Chest X-ray:
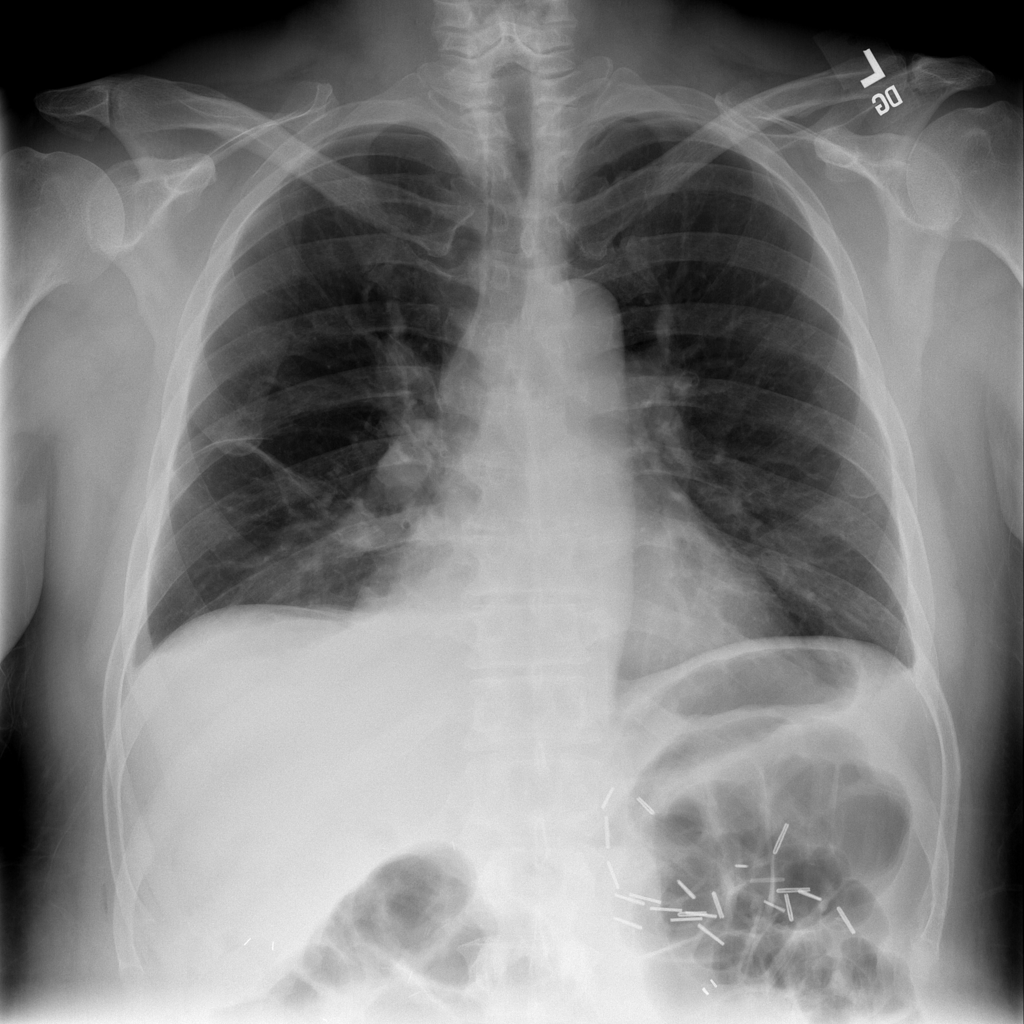
Findings: Consolidation, Effusion
No abnormal finding: no